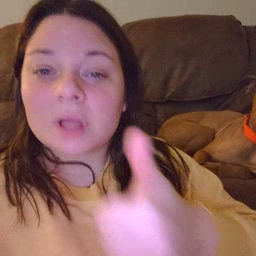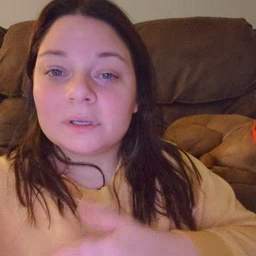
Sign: yourself